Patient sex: F
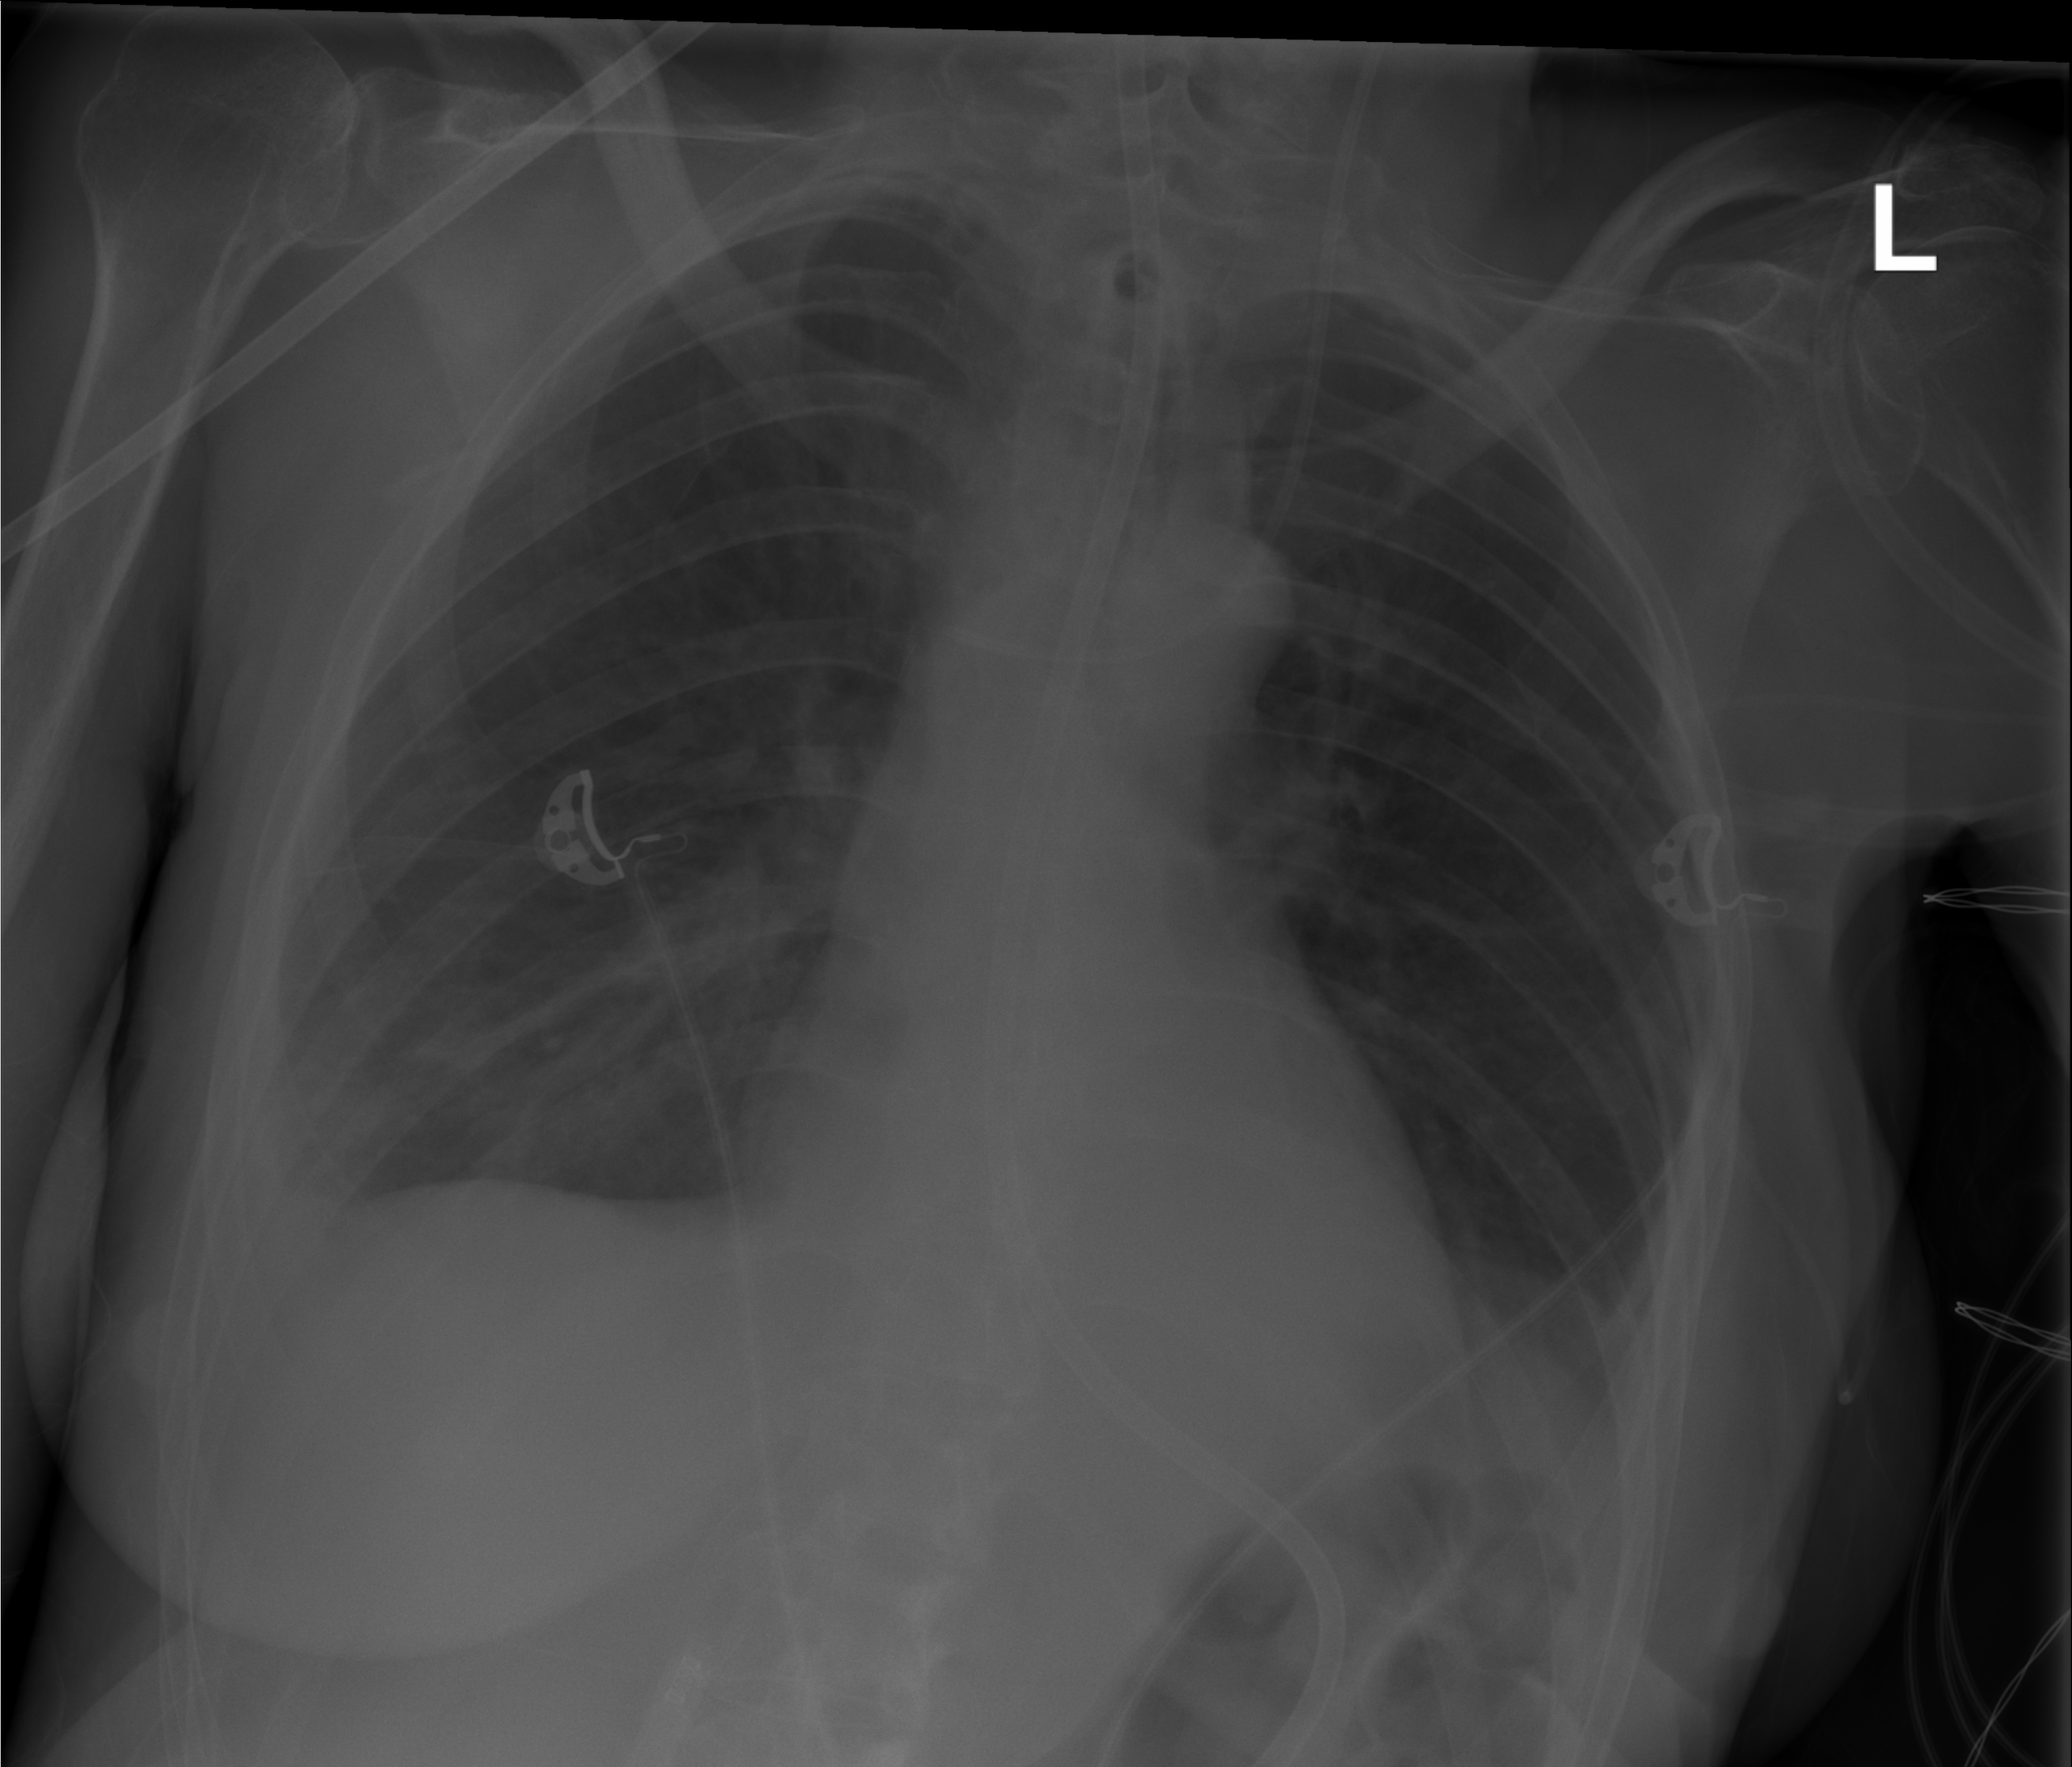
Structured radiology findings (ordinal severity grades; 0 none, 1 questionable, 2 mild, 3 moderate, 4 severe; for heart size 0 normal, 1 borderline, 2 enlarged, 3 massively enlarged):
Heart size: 0
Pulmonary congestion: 0
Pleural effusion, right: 2
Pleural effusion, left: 1
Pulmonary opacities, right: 1
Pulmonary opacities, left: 0
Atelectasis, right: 2
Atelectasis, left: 1